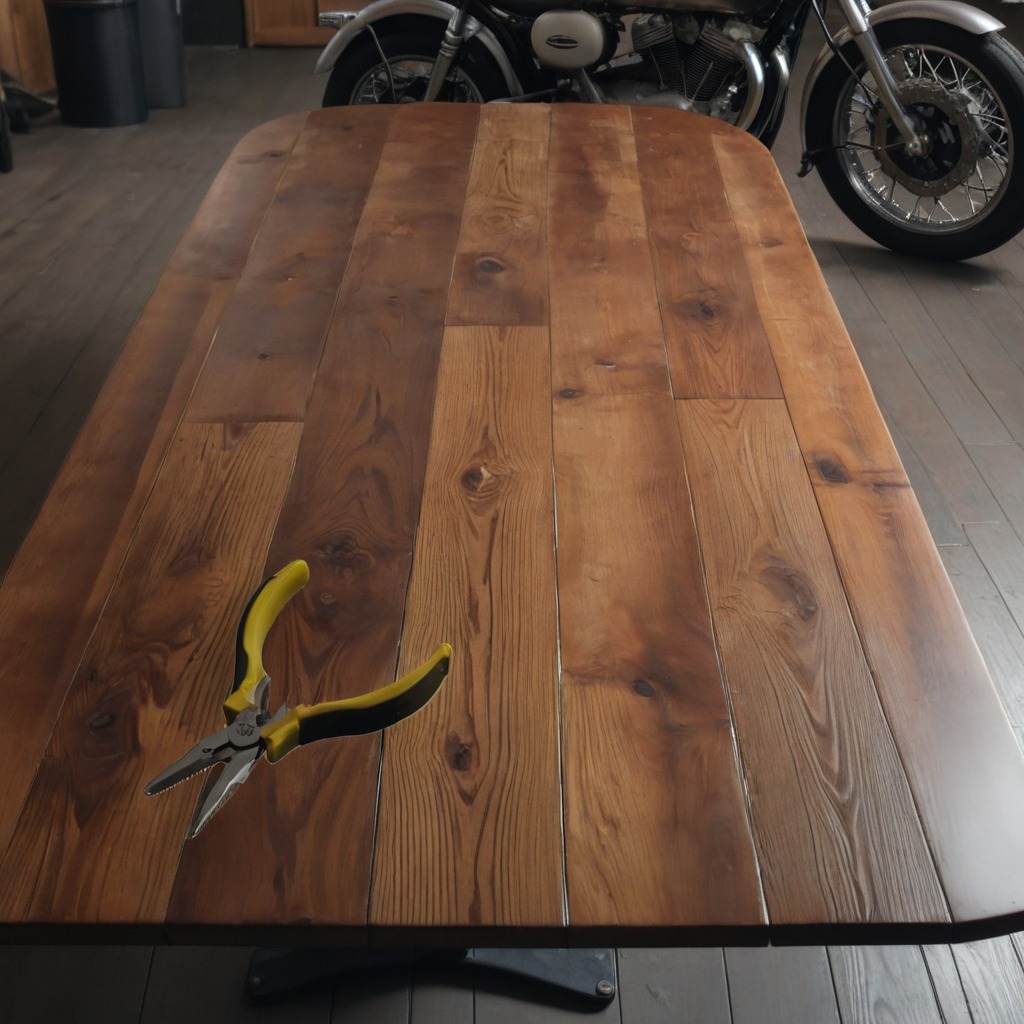
A plier lies on the table in the vintage motorcycle garage.